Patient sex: M
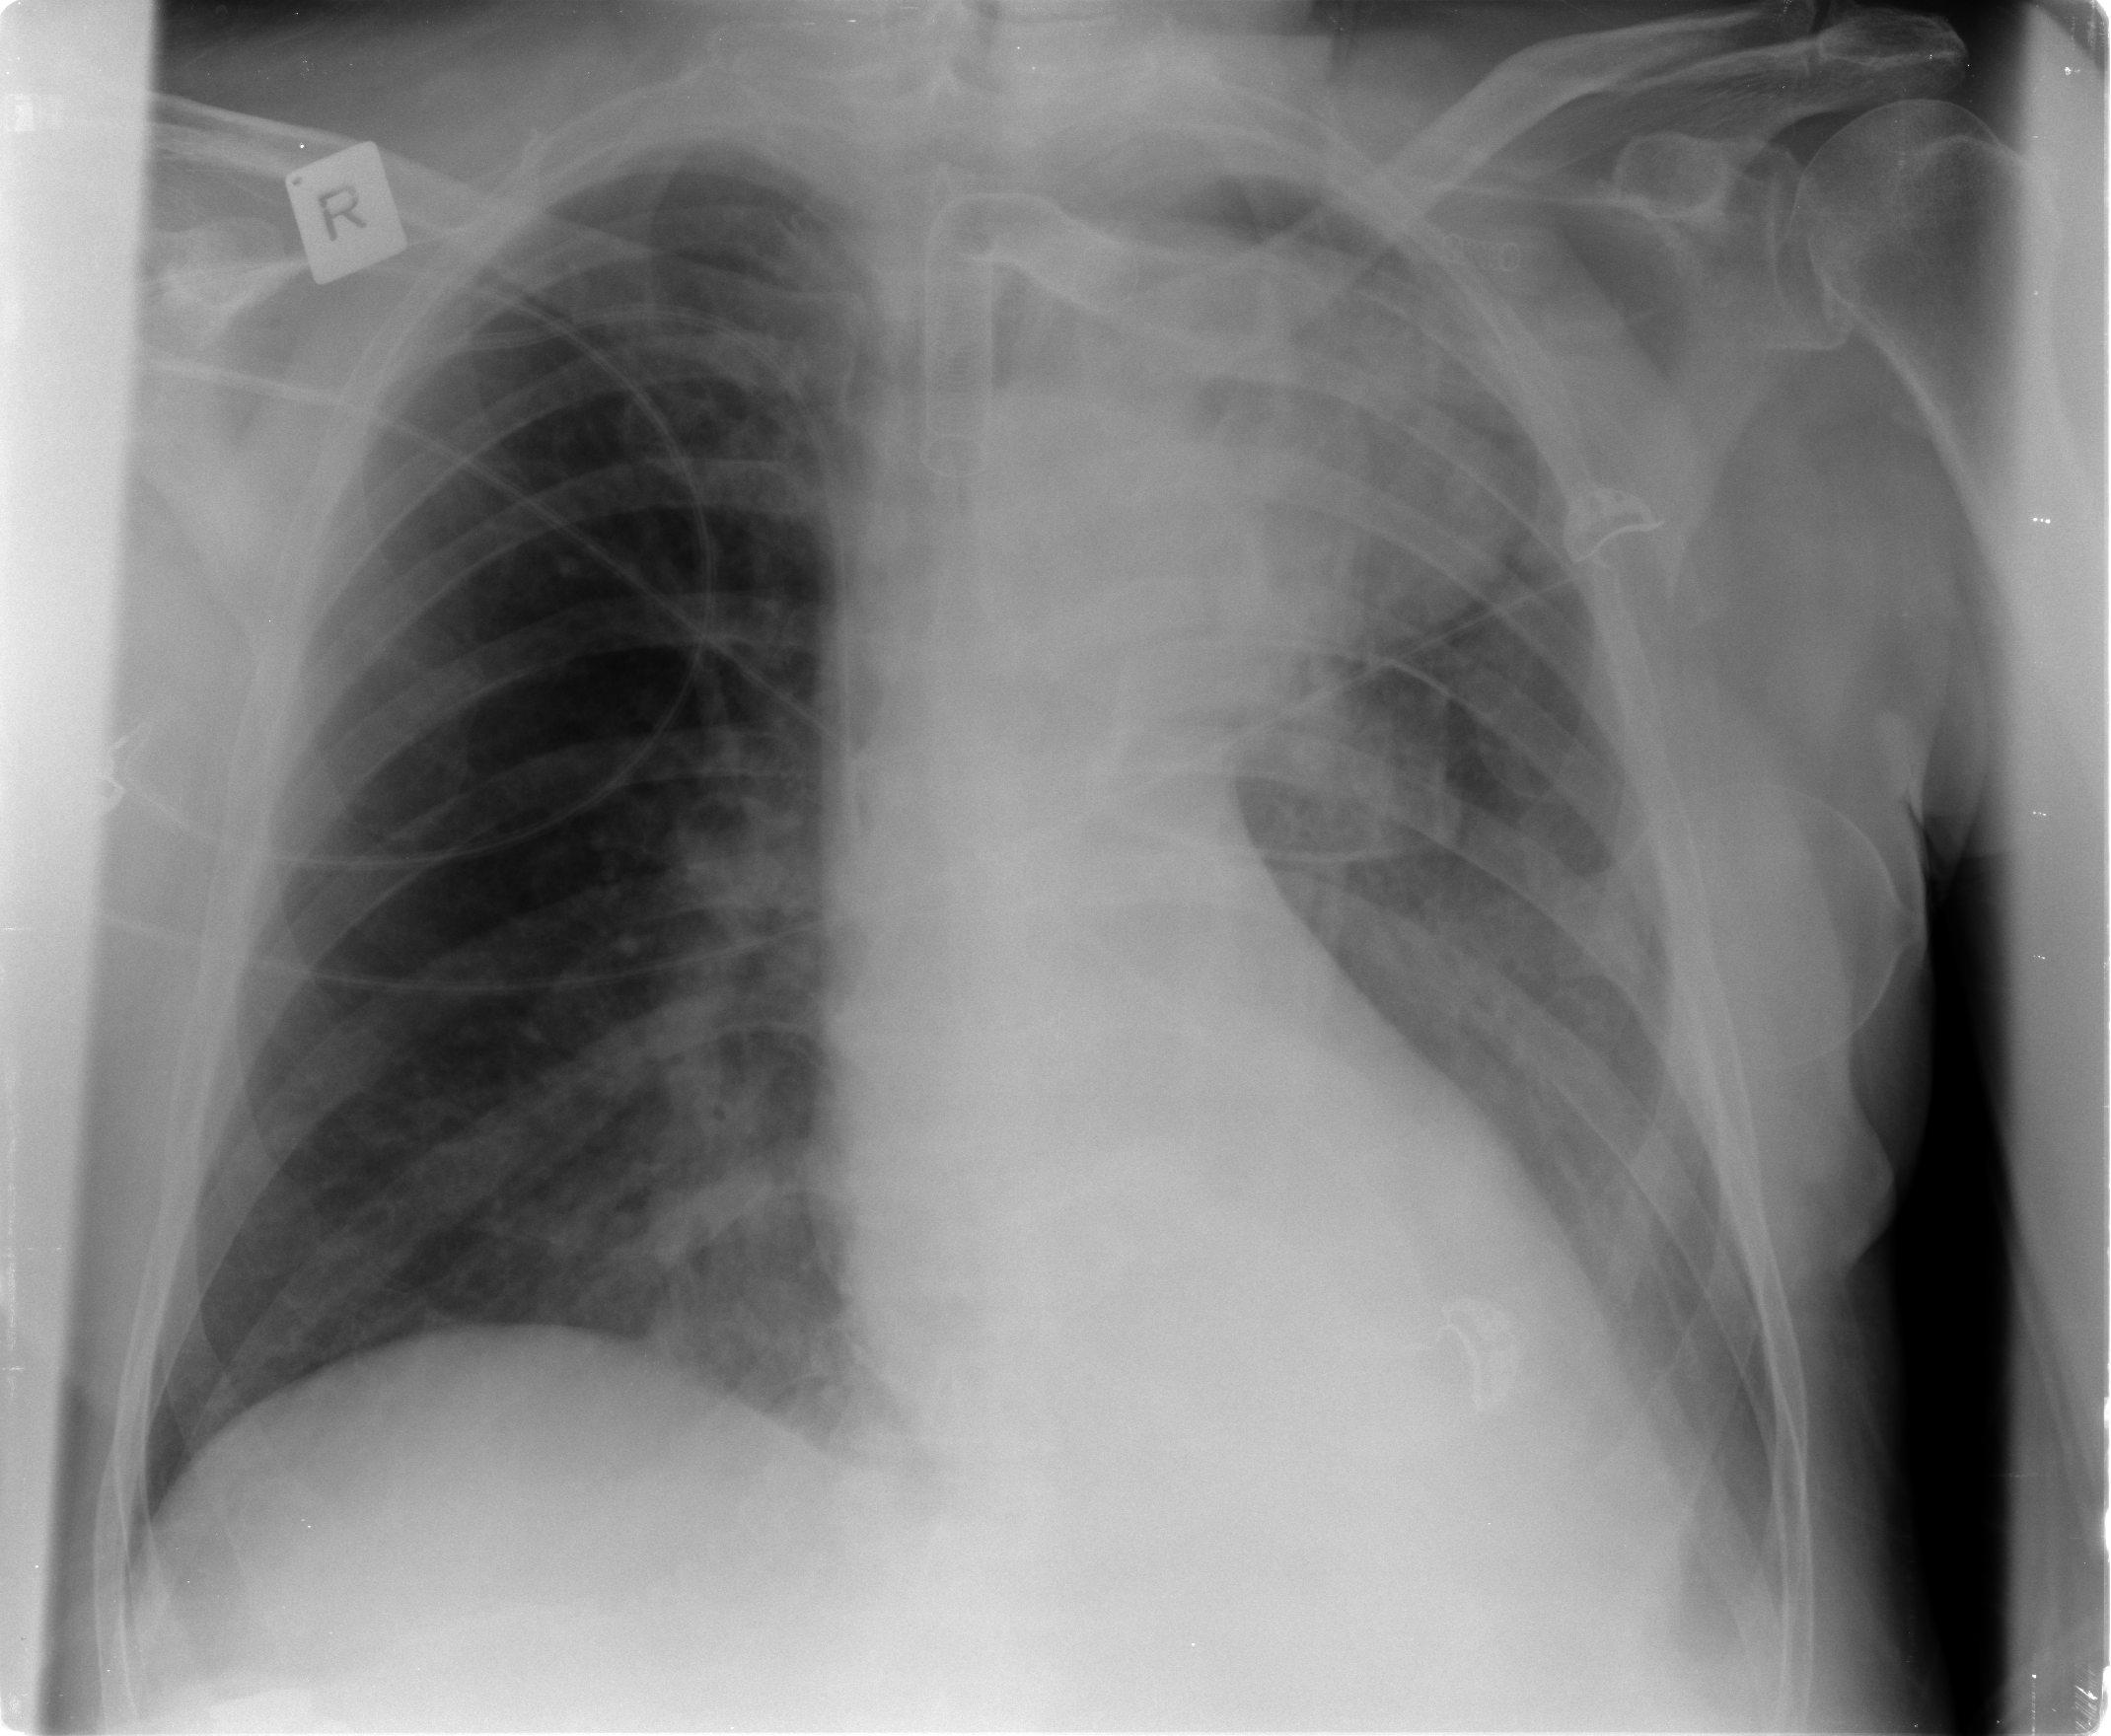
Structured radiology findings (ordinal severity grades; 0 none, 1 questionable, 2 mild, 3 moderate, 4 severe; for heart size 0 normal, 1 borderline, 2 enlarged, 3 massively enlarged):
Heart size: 0
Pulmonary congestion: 0
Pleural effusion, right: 0
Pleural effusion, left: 2
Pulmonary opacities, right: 0
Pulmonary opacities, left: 0
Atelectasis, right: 0
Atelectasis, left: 2